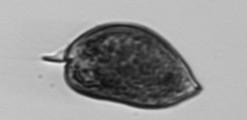
Label: Prorocentrum_micans